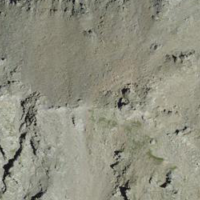
EUNIS habitat code: 48
Species observed at this site:
Geum reptans